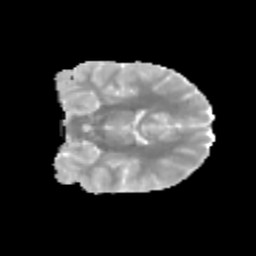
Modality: MD
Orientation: coronal
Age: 11
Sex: male
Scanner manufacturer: siemens
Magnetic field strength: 3 T
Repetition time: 3.8 s
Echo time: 0.07 s